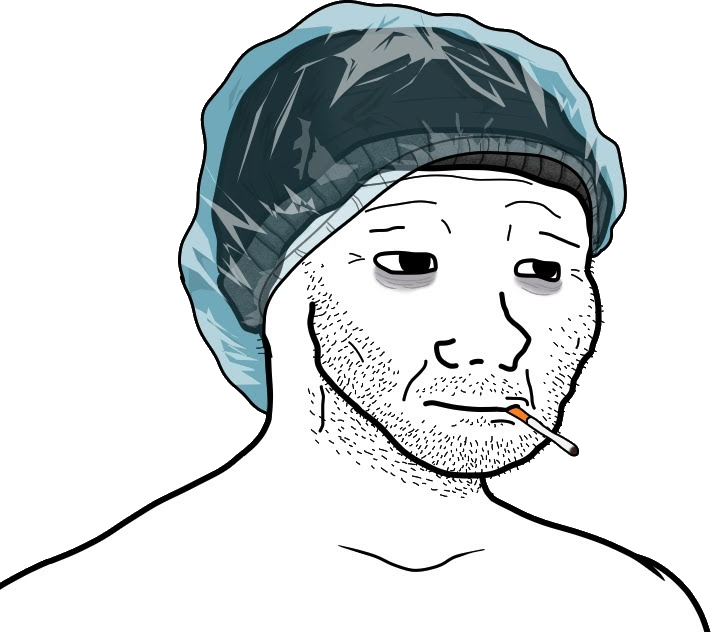
Label: 5_Doomer